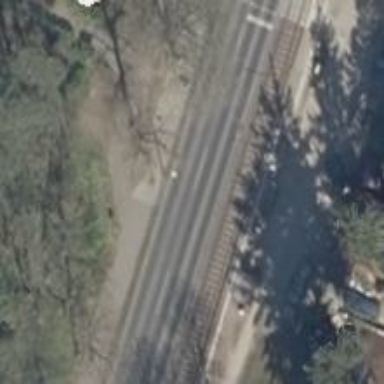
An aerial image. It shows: Tram stop.